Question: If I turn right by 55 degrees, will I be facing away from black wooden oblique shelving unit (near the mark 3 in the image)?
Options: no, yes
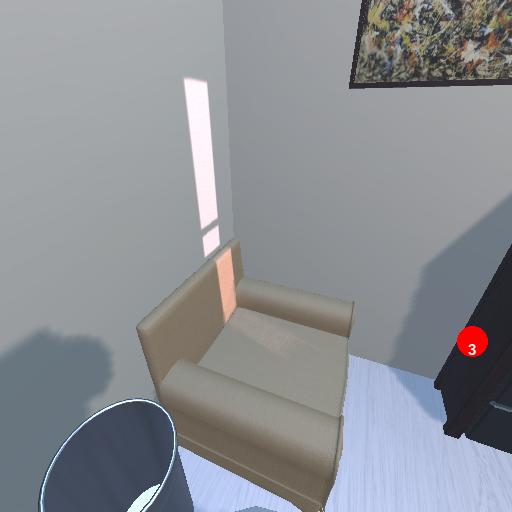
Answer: no